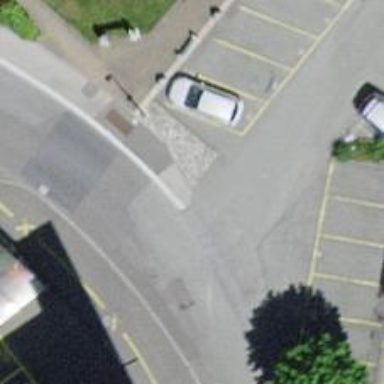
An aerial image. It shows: Kerb barrier.